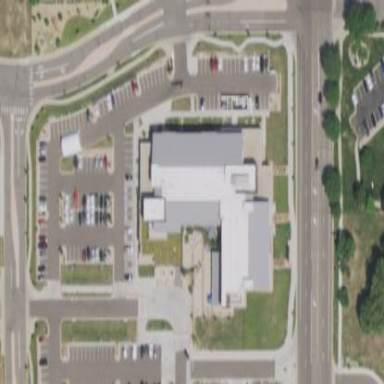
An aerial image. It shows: Healthcare clinic building.